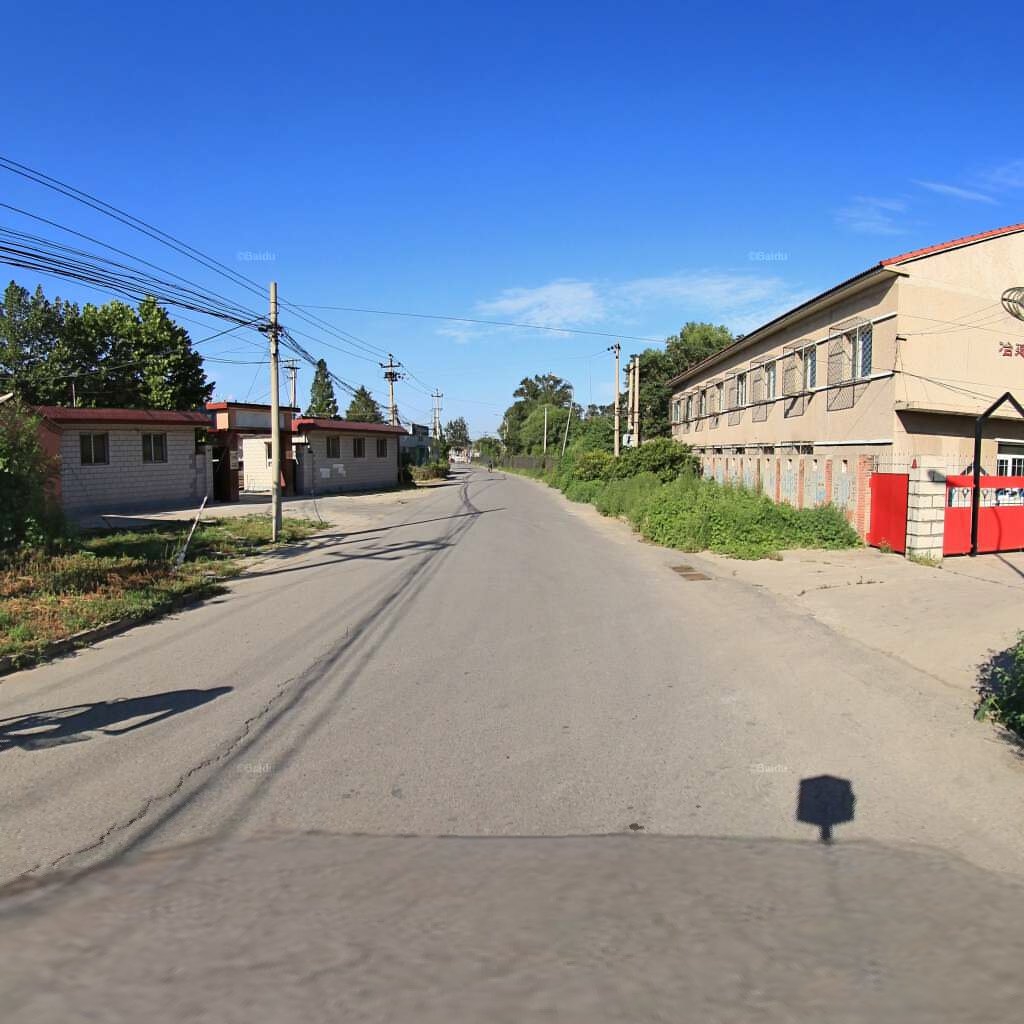
Region: Haidian
Road damage annotations: longitudinal crack